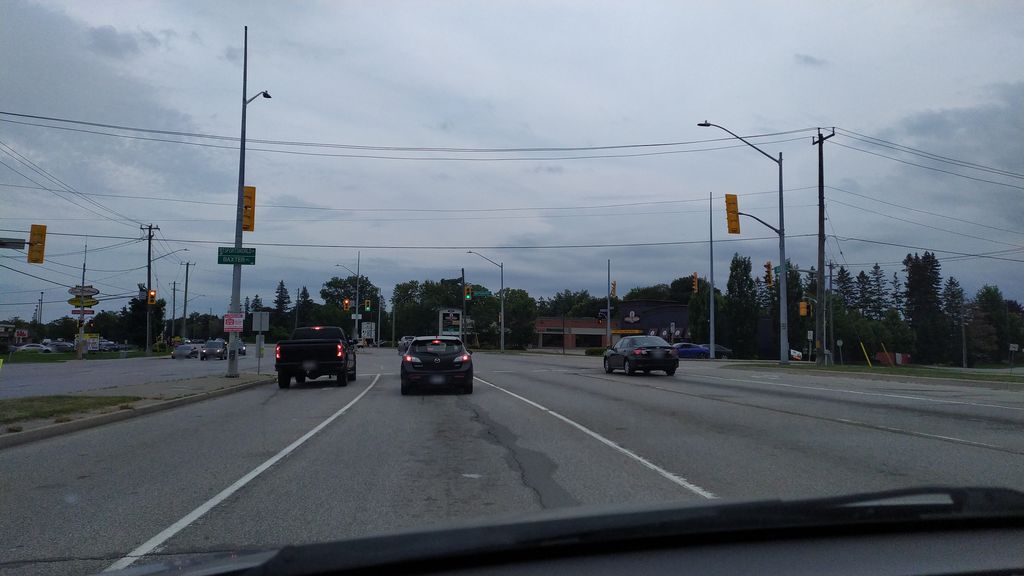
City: kitchener-waterloo